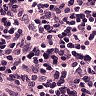
Metastatic tissue present: no